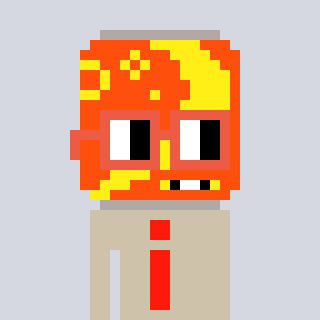
a pixel art character with square orange glasses, a pop-shaped head and a bege-colored body on a cool background